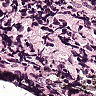
Metastatic tissue present: no